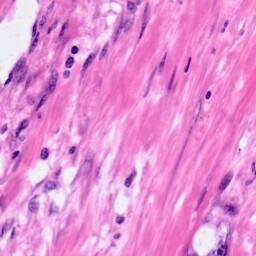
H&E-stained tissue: Pancreatic